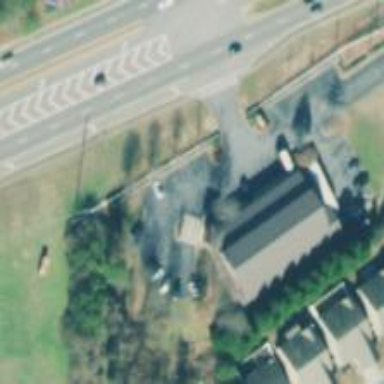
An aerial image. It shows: Veterinary facility.